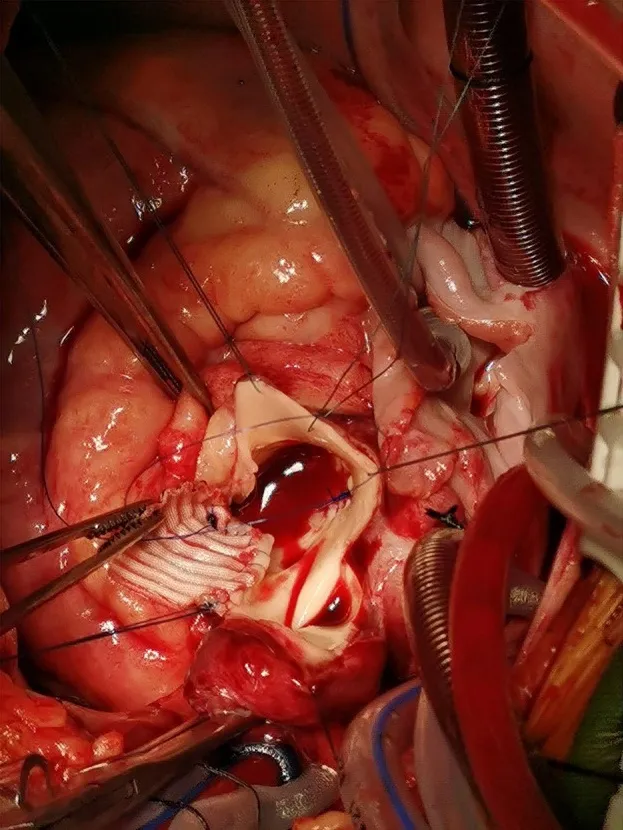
The artificial vascular patch.
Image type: medical_photograph (other_medical_photograph)